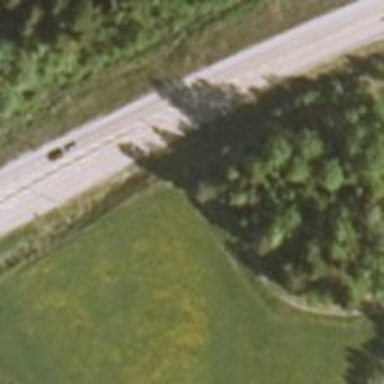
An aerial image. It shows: Asphalt road classified as trunk highway.